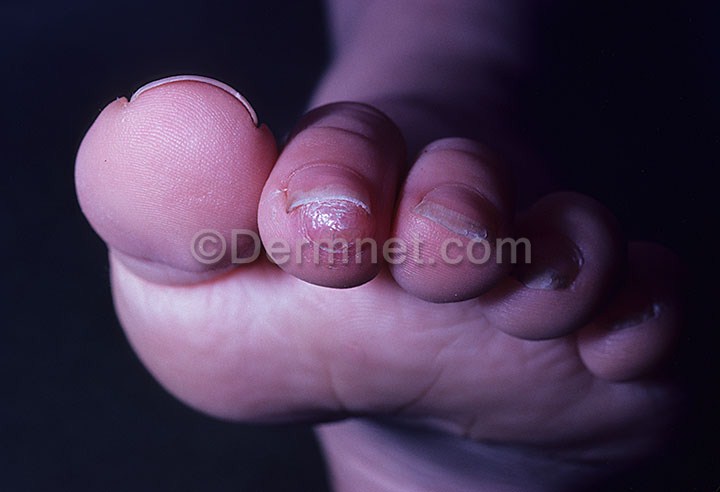
Disease: Nail Fungus and other Nail Disease